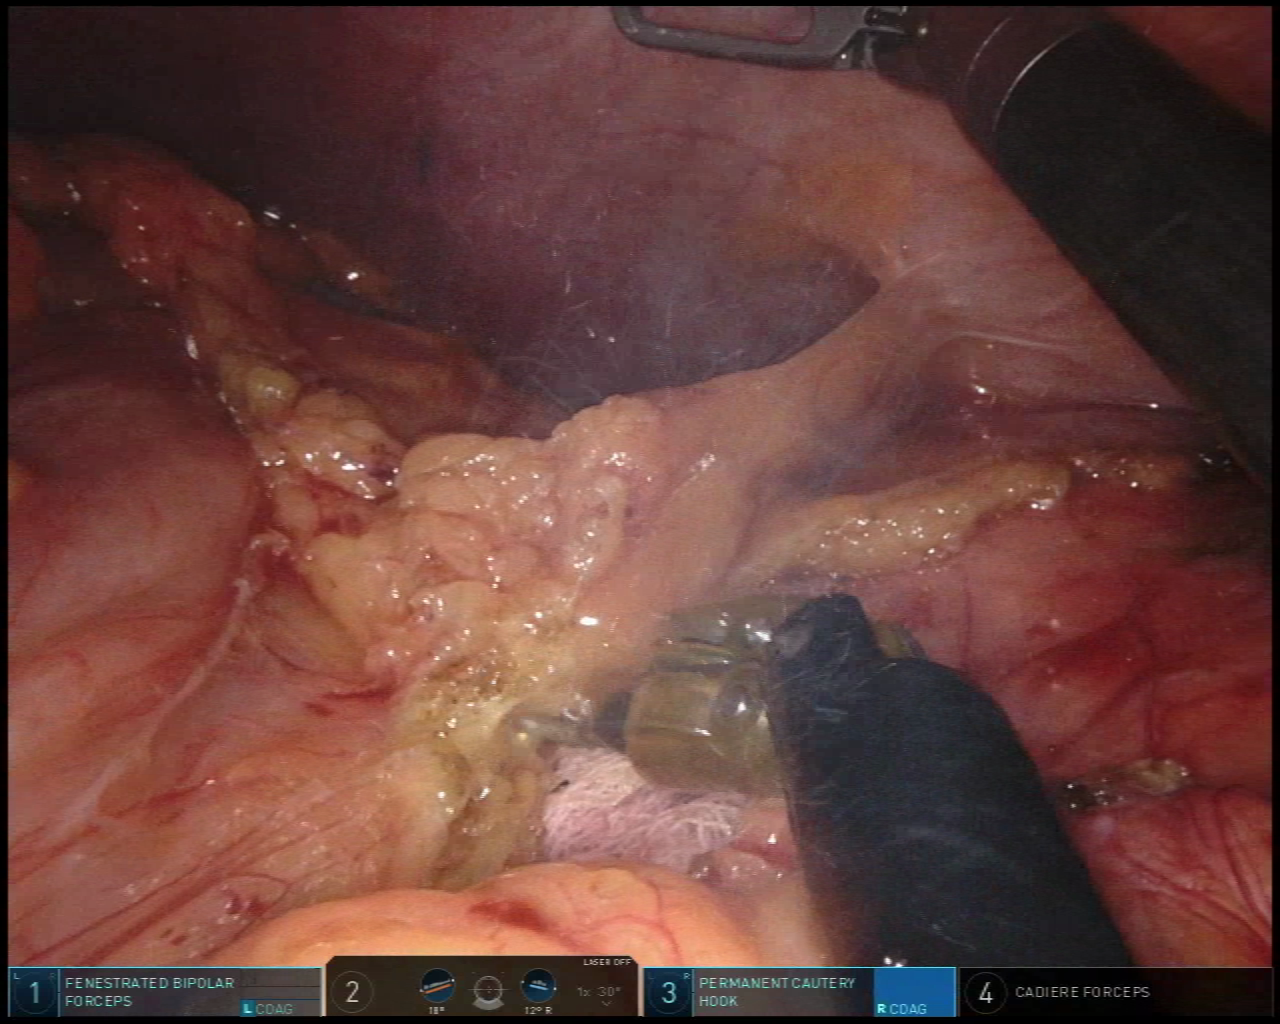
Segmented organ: spleen
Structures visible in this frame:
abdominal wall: yes
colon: yes
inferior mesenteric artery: no
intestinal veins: no
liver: no
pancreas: no
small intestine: no
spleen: yes
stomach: no
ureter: no
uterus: no
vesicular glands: no